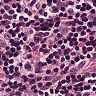
Metastatic tissue present: no